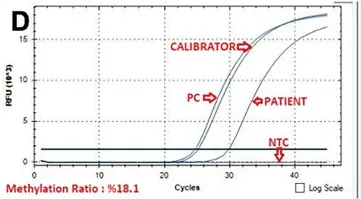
MSI-H phenotype molecular analysis with PCR. MLH-1 methylation analysis.
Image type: chart (chart)